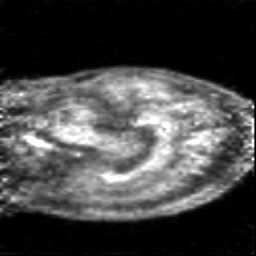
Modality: PET
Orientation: sagittal
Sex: female
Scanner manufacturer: siemens